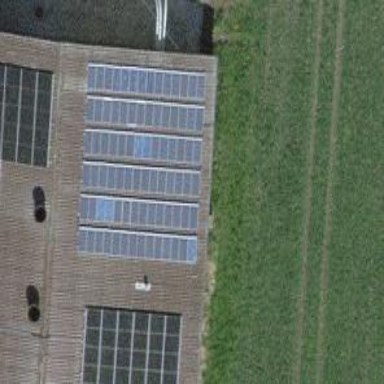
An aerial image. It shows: Solar power generator with photovoltaic panels.